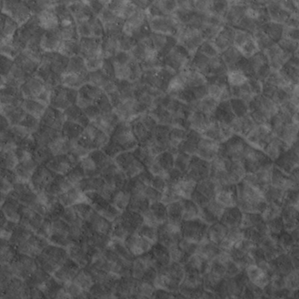
Label: non_frost